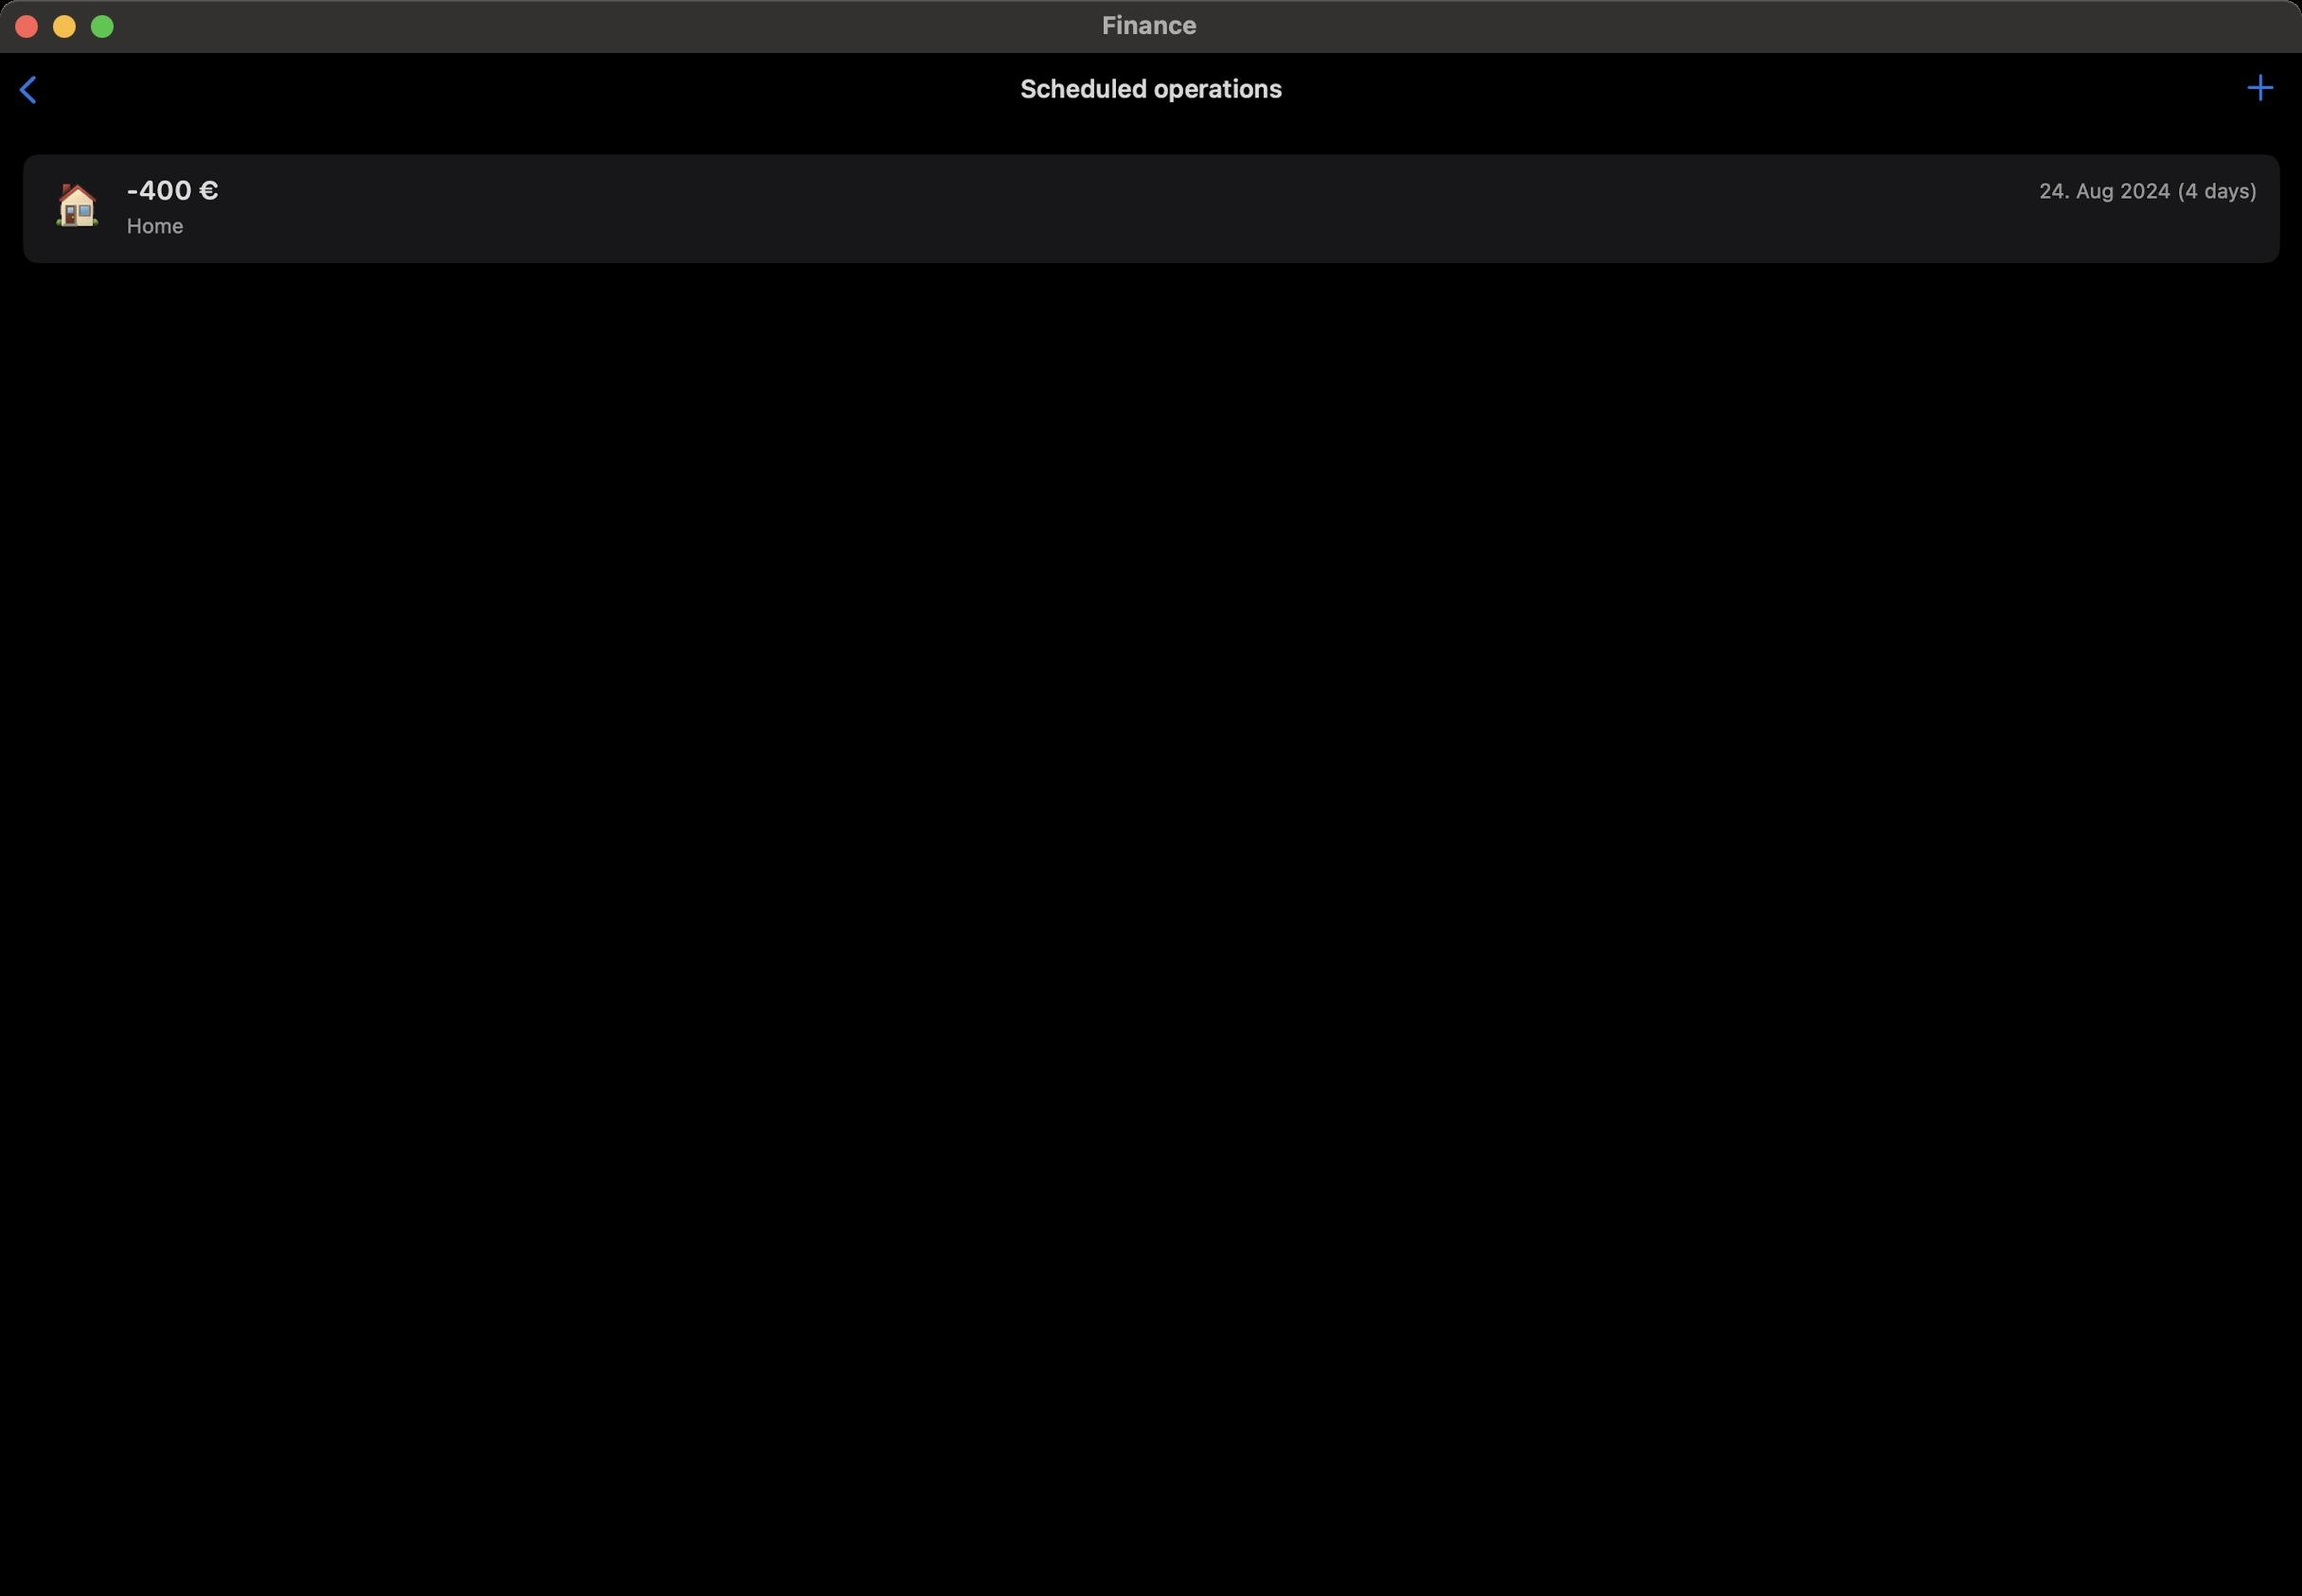
Accessibility tree:
{"name": "Finance", "role": "AXWindow", "description": null, "role_description": "standard window", "value": null, "position": "294.00;94.00", "size": "1216;843", "children": [{"name": null, "role": "AXGroup", "description": null, "role_description": "group", "value": null, "position": "0.00;0.00", "size": "1216;843", "children": [{"name": null, "role": "AXGroup", "description": null, "role_description": "group", "value": null, "position": "0.00;0.00", "size": "1217;843", "children": [{"name": null, "role": "AXGroup", "description": null, "role_description": "Nav bar", "value": null, "position": "0.00;27.72", "size": "1217;38", "children": [{"name": null, "role": "AXButton", "description": "Finance", "role_description": "back button", "value": null, "position": "0.00;30.03", "size": "34;34", "children": []}, {"name": null, "role": "AXHeading", "description": "Scheduled operations", "role_description": "heading", "value": null, "position": "539.00;39.27", "size": "139;16", "children": []}, {"name": null, "role": "AXButton", "description": "addNavigation", "role_description": "button", "value": null, "position": "1178.87;30.03", "size": "28;34", "children": []}]}, {"name": null, "role": "AXGroup", "description": null, "role_description": "group", "value": null, "position": "0.00;0.00", "size": "1217;843", "children": [{"name": null, "role": "AXGroup", "description": null, "role_description": "group", "value": null, "position": "0.00;0.00", "size": "1217;843", "children": [{"name": null, "role": "AXGroup", "description": null, "role_description": "table", "value": null, "position": "0.00;0.00", "size": "1217;843", "children": [{"name": null, "role": "AXGroup", "description": null, "role_description": "group", "value": "", "position": "12.32;81.62", "size": "1192;57", "children": [{"name": null, "role": "AXStaticText", "description": "🏠, -400 €, 24. Aug 2024 (4 days), Home", "role_description": "text", "value": "", "position": "12.32;81.62", "size": "1192;57", "children": []}]}]}]}]}]}]}, {"name": null, "role": "AXButton", "description": null, "role_description": "close button", "value": null, "position": "7.00;6.00", "size": "14;16", "children": []}, {"name": null, "role": "AXButton", "description": null, "role_description": "full screen button", "value": null, "position": "47.00;6.00", "size": "14;16", "children": [{"name": null, "role": "AXGroup", "description": null, "role_description": "group", "value": null, "position": "47.00;6.00", "size": "14;16", "children": [{"name": null, "role": "AXGroup", "description": null, "role_description": "group", "value": null, "position": "47.00;6.00", "size": "14;16", "children": []}]}]}, {"name": null, "role": "AXButton", "description": null, "role_description": "minimize button", "value": null, "position": "27.00;6.00", "size": "14;16", "children": []}, {"name": null, "role": "AXStaticText", "description": null, "role_description": "text", "value": "Finance", "position": "580.00;5.00", "size": "55;16", "children": []}, {"name": "Finance", "role": "AXWindow", "description": null, "role_description": "standard window", "value": null, "position": "294.00;94.00", "size": "1216;843", "children": [{"name": null, "role": "AXGroup", "description": null, "role_description": "group", "value": null, "position": "0.00;0.00", "size": "1216;843", "children": [{"name": null, "role": "AXGroup", "description": null, "role_description": "group", "value": null, "position": "0.00;0.00", "size": "1217;843", "children": [{"name": null, "role": "AXGroup", "description": null, "role_description": "Nav bar", "value": null, "position": "0.00;27.72", "size": "1217;38", "children": [{"name": null, "role": "AXButton", "description": "Finance", "role_description": "back button", "value": null, "position": "0.00;30.03", "size": "34;34", "children": []}, {"name": null, "role": "AXHeading", "description": "Scheduled operations", "role_description": "heading", "value": null, "position": "539.00;39.27", "size": "139;16", "children": []}, {"name": null, "role": "AXButton", "description": "addNavigation", "role_description": "button", "value": null, "position": "1178.87;30.03", "size": "28;34", "children": []}]}, {"name": null, "role": "AXGroup", "description": null, "role_description": "group", "value": null, "position": "0.00;0.00", "size": "1217;843", "children": [{"name": null, "role": "AXGroup", "description": null, "role_description": "group", "value": null, "position": "0.00;0.00", "size": "1217;843", "children": [{"name": null, "role": "AXGroup", "description": null, "role_description": "table", "value": null, "position": "0.00;0.00", "size": "1217;843", "children": [{"name": null, "role": "AXGroup", "description": null, "role_description": "group", "value": "", "position": "12.32;81.62", "size": "1192;57", "children": [{"name": null, "role": "AXStaticText", "description": "🏠, -400 €, 24. Aug 2024 (4 days), Home", "role_description": "text", "value": "", "position": "12.32;81.62", "size": "1192;57", "children": []}]}]}]}]}]}]}, {"name": null, "role": "AXButton", "description": null, "role_description": "close button", "value": null, "position": "7.00;6.00", "size": "14;16", "children": []}, {"name": null, "role": "AXButton", "description": null, "role_description": "full screen button", "value": null, "position": "47.00;6.00", "size": "14;16", "children": [{"name": null, "role": "AXGroup", "description": null, "role_description": "group", "value": null, "position": "47.00;6.00", "size": "14;16", "children": [{"name": null, "role": "AXGroup", "description": null, "role_description": "group", "value": null, "position": "47.00;6.00", "size": "14;16", "children": []}]}]}, {"name": null, "role": "AXButton", "description": null, "role_description": "minimize button", "value": null, "position": "27.00;6.00", "size": "14;16", "children": []}, {"name": null, "role": "AXStaticText", "description": null, "role_description": "text", "value": "Finance", "position": "580.00;5.00", "size": "55;16", "children": []}]}]}